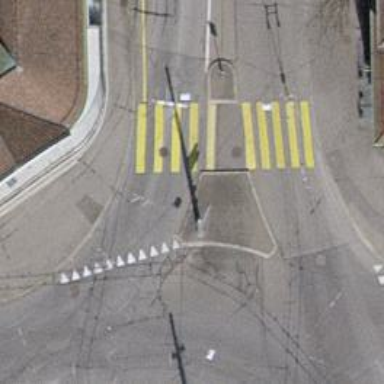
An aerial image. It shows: Marked road crossing with pedestrian island.